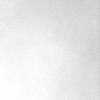
Label: dusty